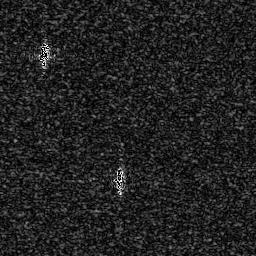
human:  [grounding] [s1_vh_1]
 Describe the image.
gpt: In the satellite image, there is  <ref>1 small ship </ref> <box>[[13, 15, 19, 26, 0]]</box> located at top left,  <ref>1 small ship </ref> <box>[[43, 63, 48, 75, 0]]</box> located at center.